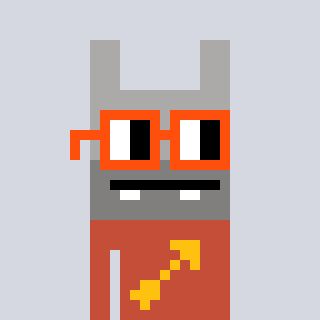
a pixel art character with square orange glasses, a rabbit-shaped head and a rust-colored body on a cool background